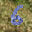
Label: 6